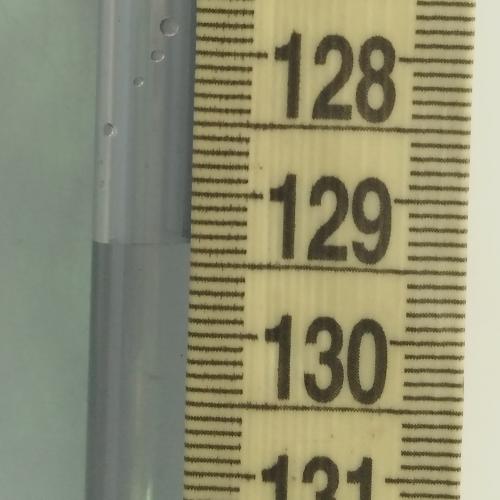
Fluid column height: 129.4 cm